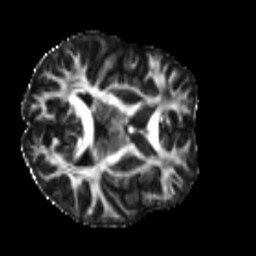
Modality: FA
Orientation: axial
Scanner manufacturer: siemens
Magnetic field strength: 3 T
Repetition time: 4 s
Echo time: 0.0594 s